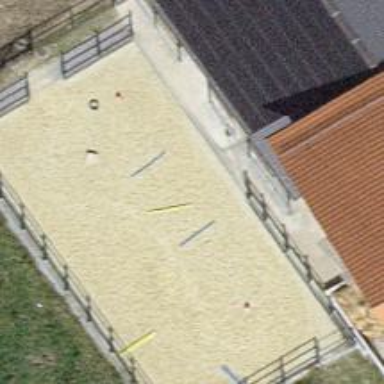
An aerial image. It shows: Equestrian pitch with sandy surface for leisure land.